Aerial crown-view tile of a tropical tree (Barro Colorado Island, Panama), acquired 20250217:
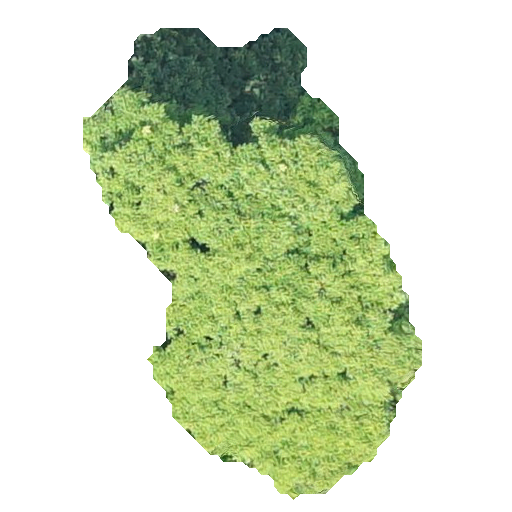
Species: Astronium graveolens
GBIF accepted scientific name: Astronium graveolens
Crown area: 147.472 m²